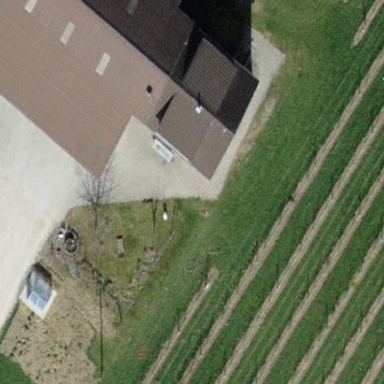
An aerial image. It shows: Simple and straightforward house.